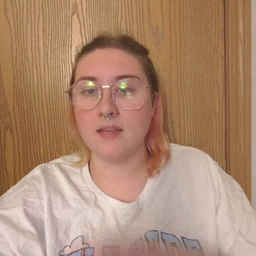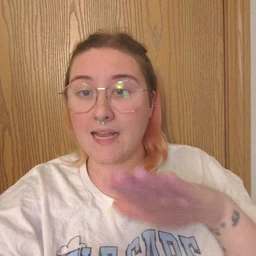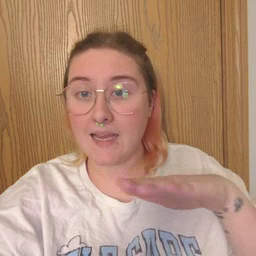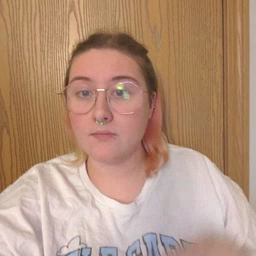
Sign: clean